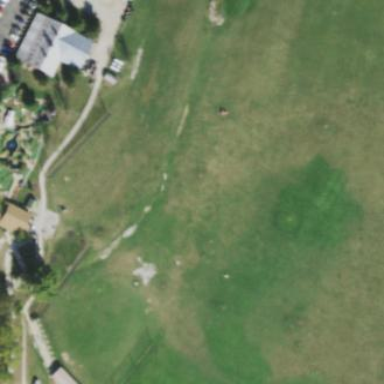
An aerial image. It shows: Miniature golf course.